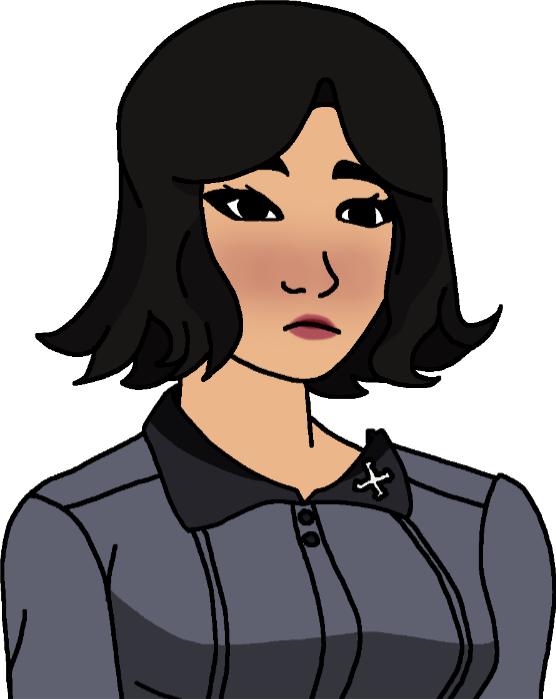
Label: 5_Doomer_Girl